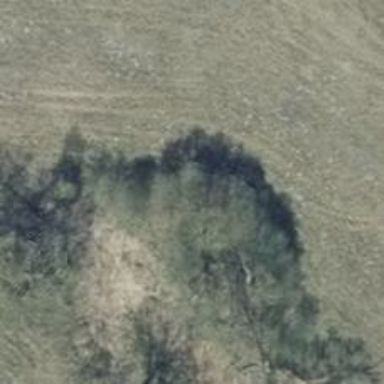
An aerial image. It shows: Deciduous broadleaved tree.